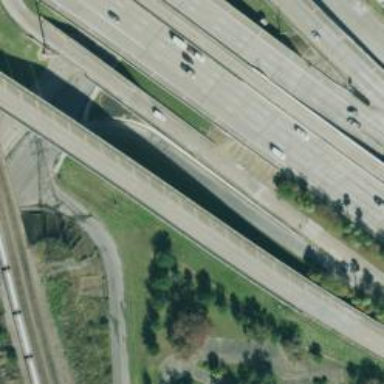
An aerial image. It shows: Secondary link road.